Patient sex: M
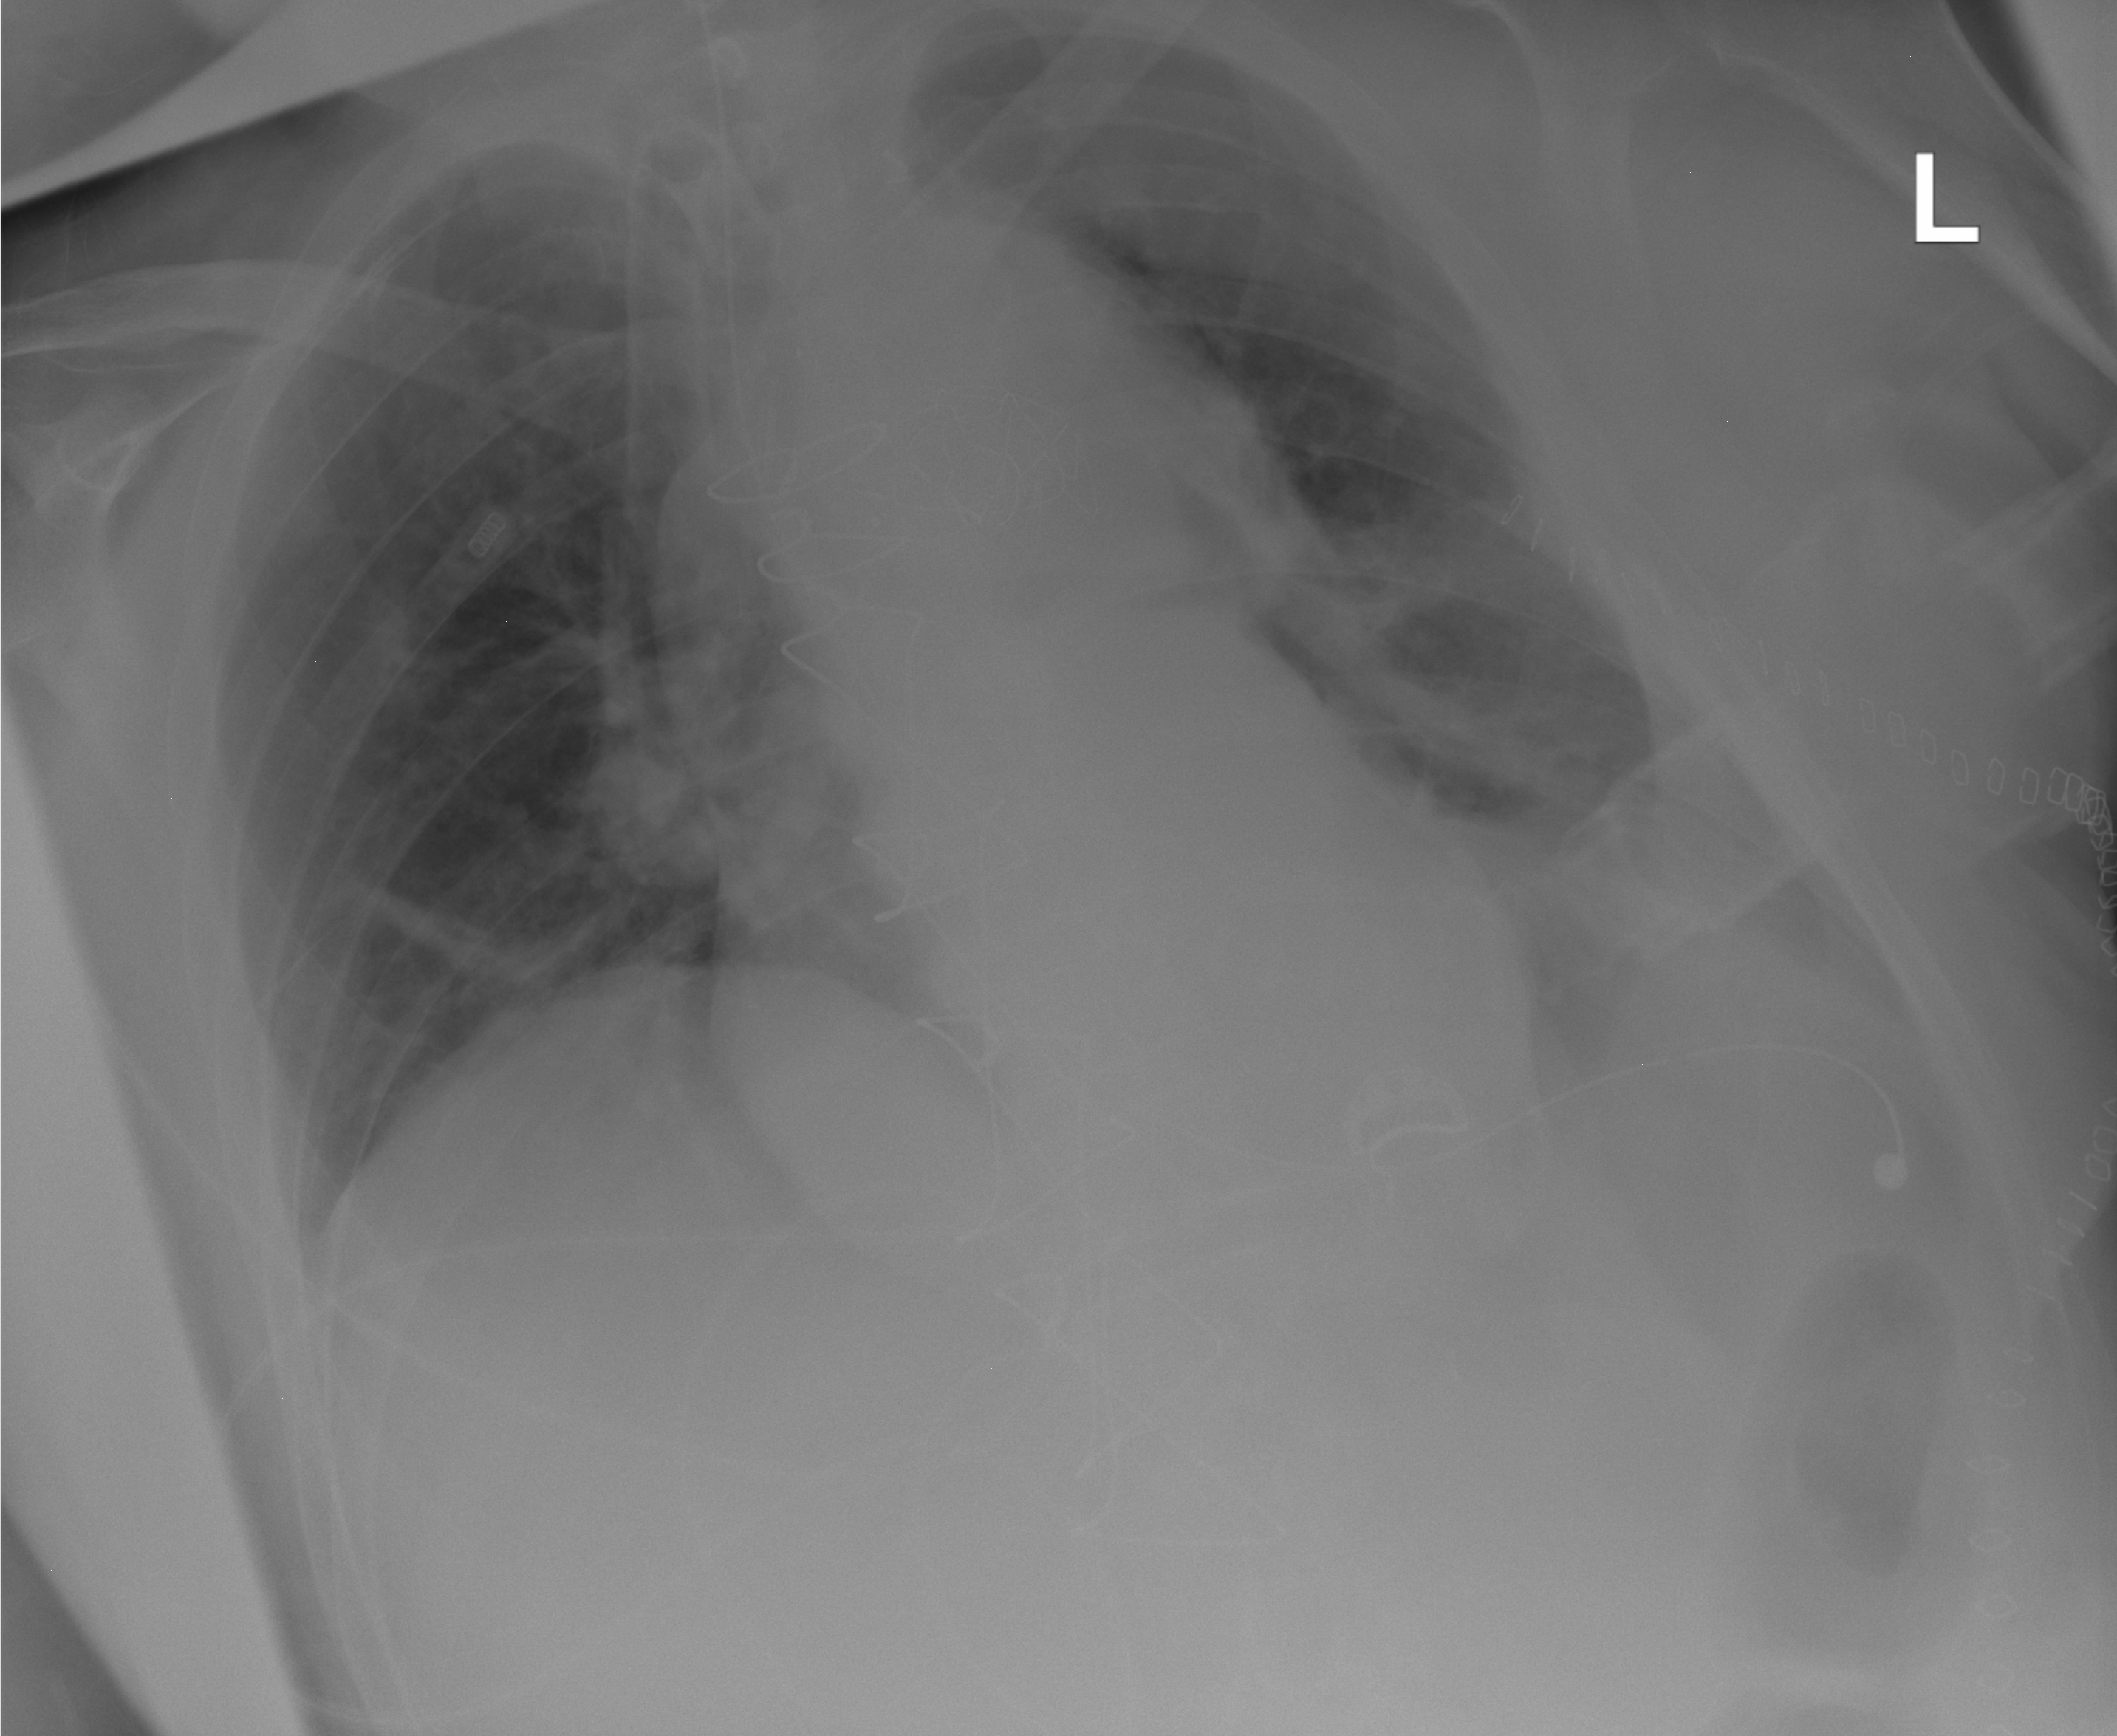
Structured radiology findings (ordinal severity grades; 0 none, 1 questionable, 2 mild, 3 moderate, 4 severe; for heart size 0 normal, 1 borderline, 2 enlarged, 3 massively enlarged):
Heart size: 0
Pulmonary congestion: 2
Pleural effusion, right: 0
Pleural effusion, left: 2
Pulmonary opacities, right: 0
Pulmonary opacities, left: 0
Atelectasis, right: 2
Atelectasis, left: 2